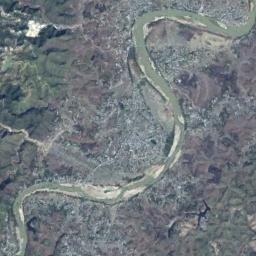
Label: river